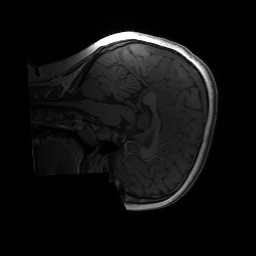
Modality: T1w
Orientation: sagittal
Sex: female
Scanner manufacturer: siemens
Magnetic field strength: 3 T
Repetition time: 1.9 s
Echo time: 0.00243 s